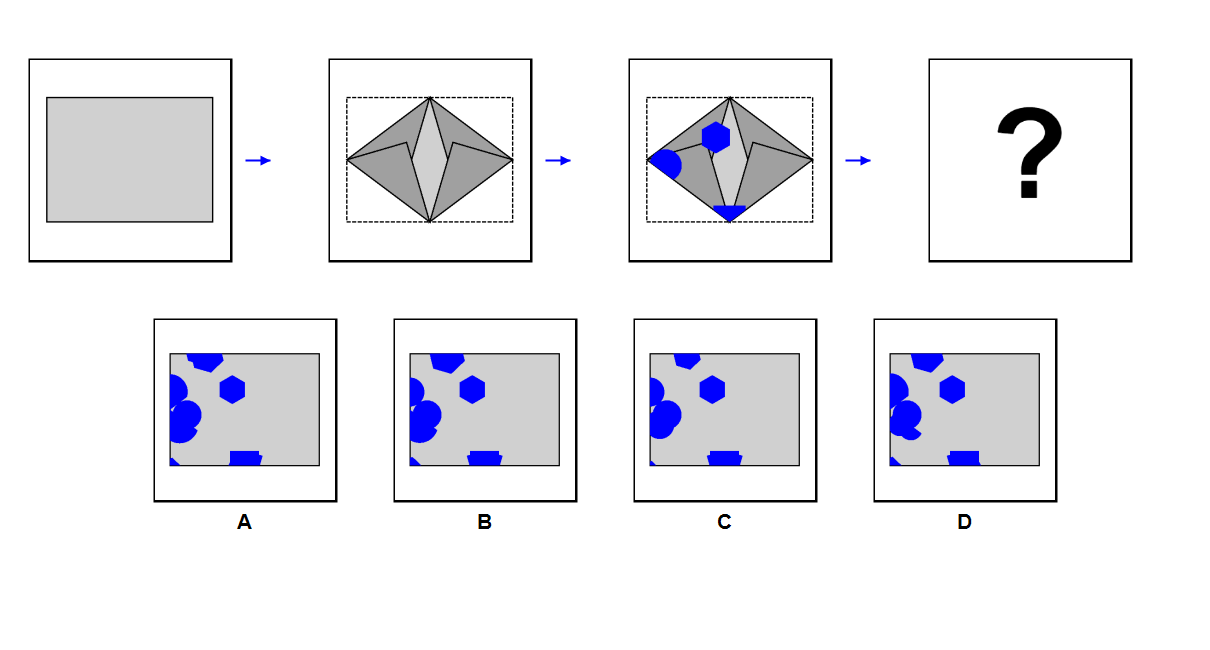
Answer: C